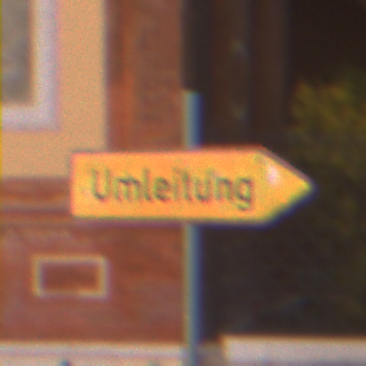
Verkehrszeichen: UmleitungswegweiserRechtsweisend
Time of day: SunriseSunset
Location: Outdoor (Urban)
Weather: Clear
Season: NotSpecified
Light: Natural